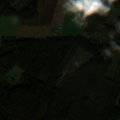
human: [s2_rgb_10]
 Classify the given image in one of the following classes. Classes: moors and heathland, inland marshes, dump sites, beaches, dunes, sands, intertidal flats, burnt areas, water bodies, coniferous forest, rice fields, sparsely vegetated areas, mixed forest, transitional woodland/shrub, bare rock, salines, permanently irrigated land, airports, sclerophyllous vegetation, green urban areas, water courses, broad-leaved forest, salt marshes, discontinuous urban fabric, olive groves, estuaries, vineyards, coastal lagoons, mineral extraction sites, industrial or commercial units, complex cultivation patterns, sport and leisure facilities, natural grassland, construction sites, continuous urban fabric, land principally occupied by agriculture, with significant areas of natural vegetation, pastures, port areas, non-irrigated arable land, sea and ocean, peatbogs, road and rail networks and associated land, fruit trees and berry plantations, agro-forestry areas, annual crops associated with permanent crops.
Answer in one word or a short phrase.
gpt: non-irrigated arable land, land principally occupied by agriculture, with significant areas of natural vegetation, coniferous forest, mixed forest